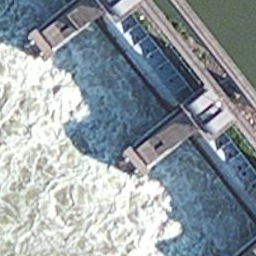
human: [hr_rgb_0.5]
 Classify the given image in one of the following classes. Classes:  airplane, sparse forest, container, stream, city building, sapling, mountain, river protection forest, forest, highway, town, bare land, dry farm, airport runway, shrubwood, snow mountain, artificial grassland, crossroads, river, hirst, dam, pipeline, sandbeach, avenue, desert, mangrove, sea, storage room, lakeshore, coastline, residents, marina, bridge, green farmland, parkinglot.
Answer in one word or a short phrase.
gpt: dam